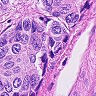
Metastatic tissue present: yes